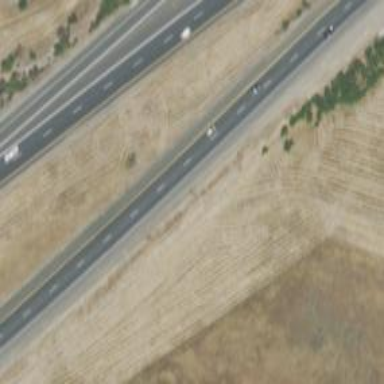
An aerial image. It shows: This image shows trunk highway that functions as expressway.